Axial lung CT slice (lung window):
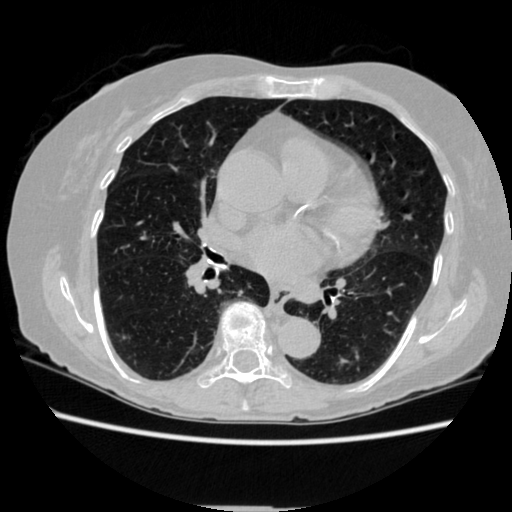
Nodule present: no